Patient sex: M
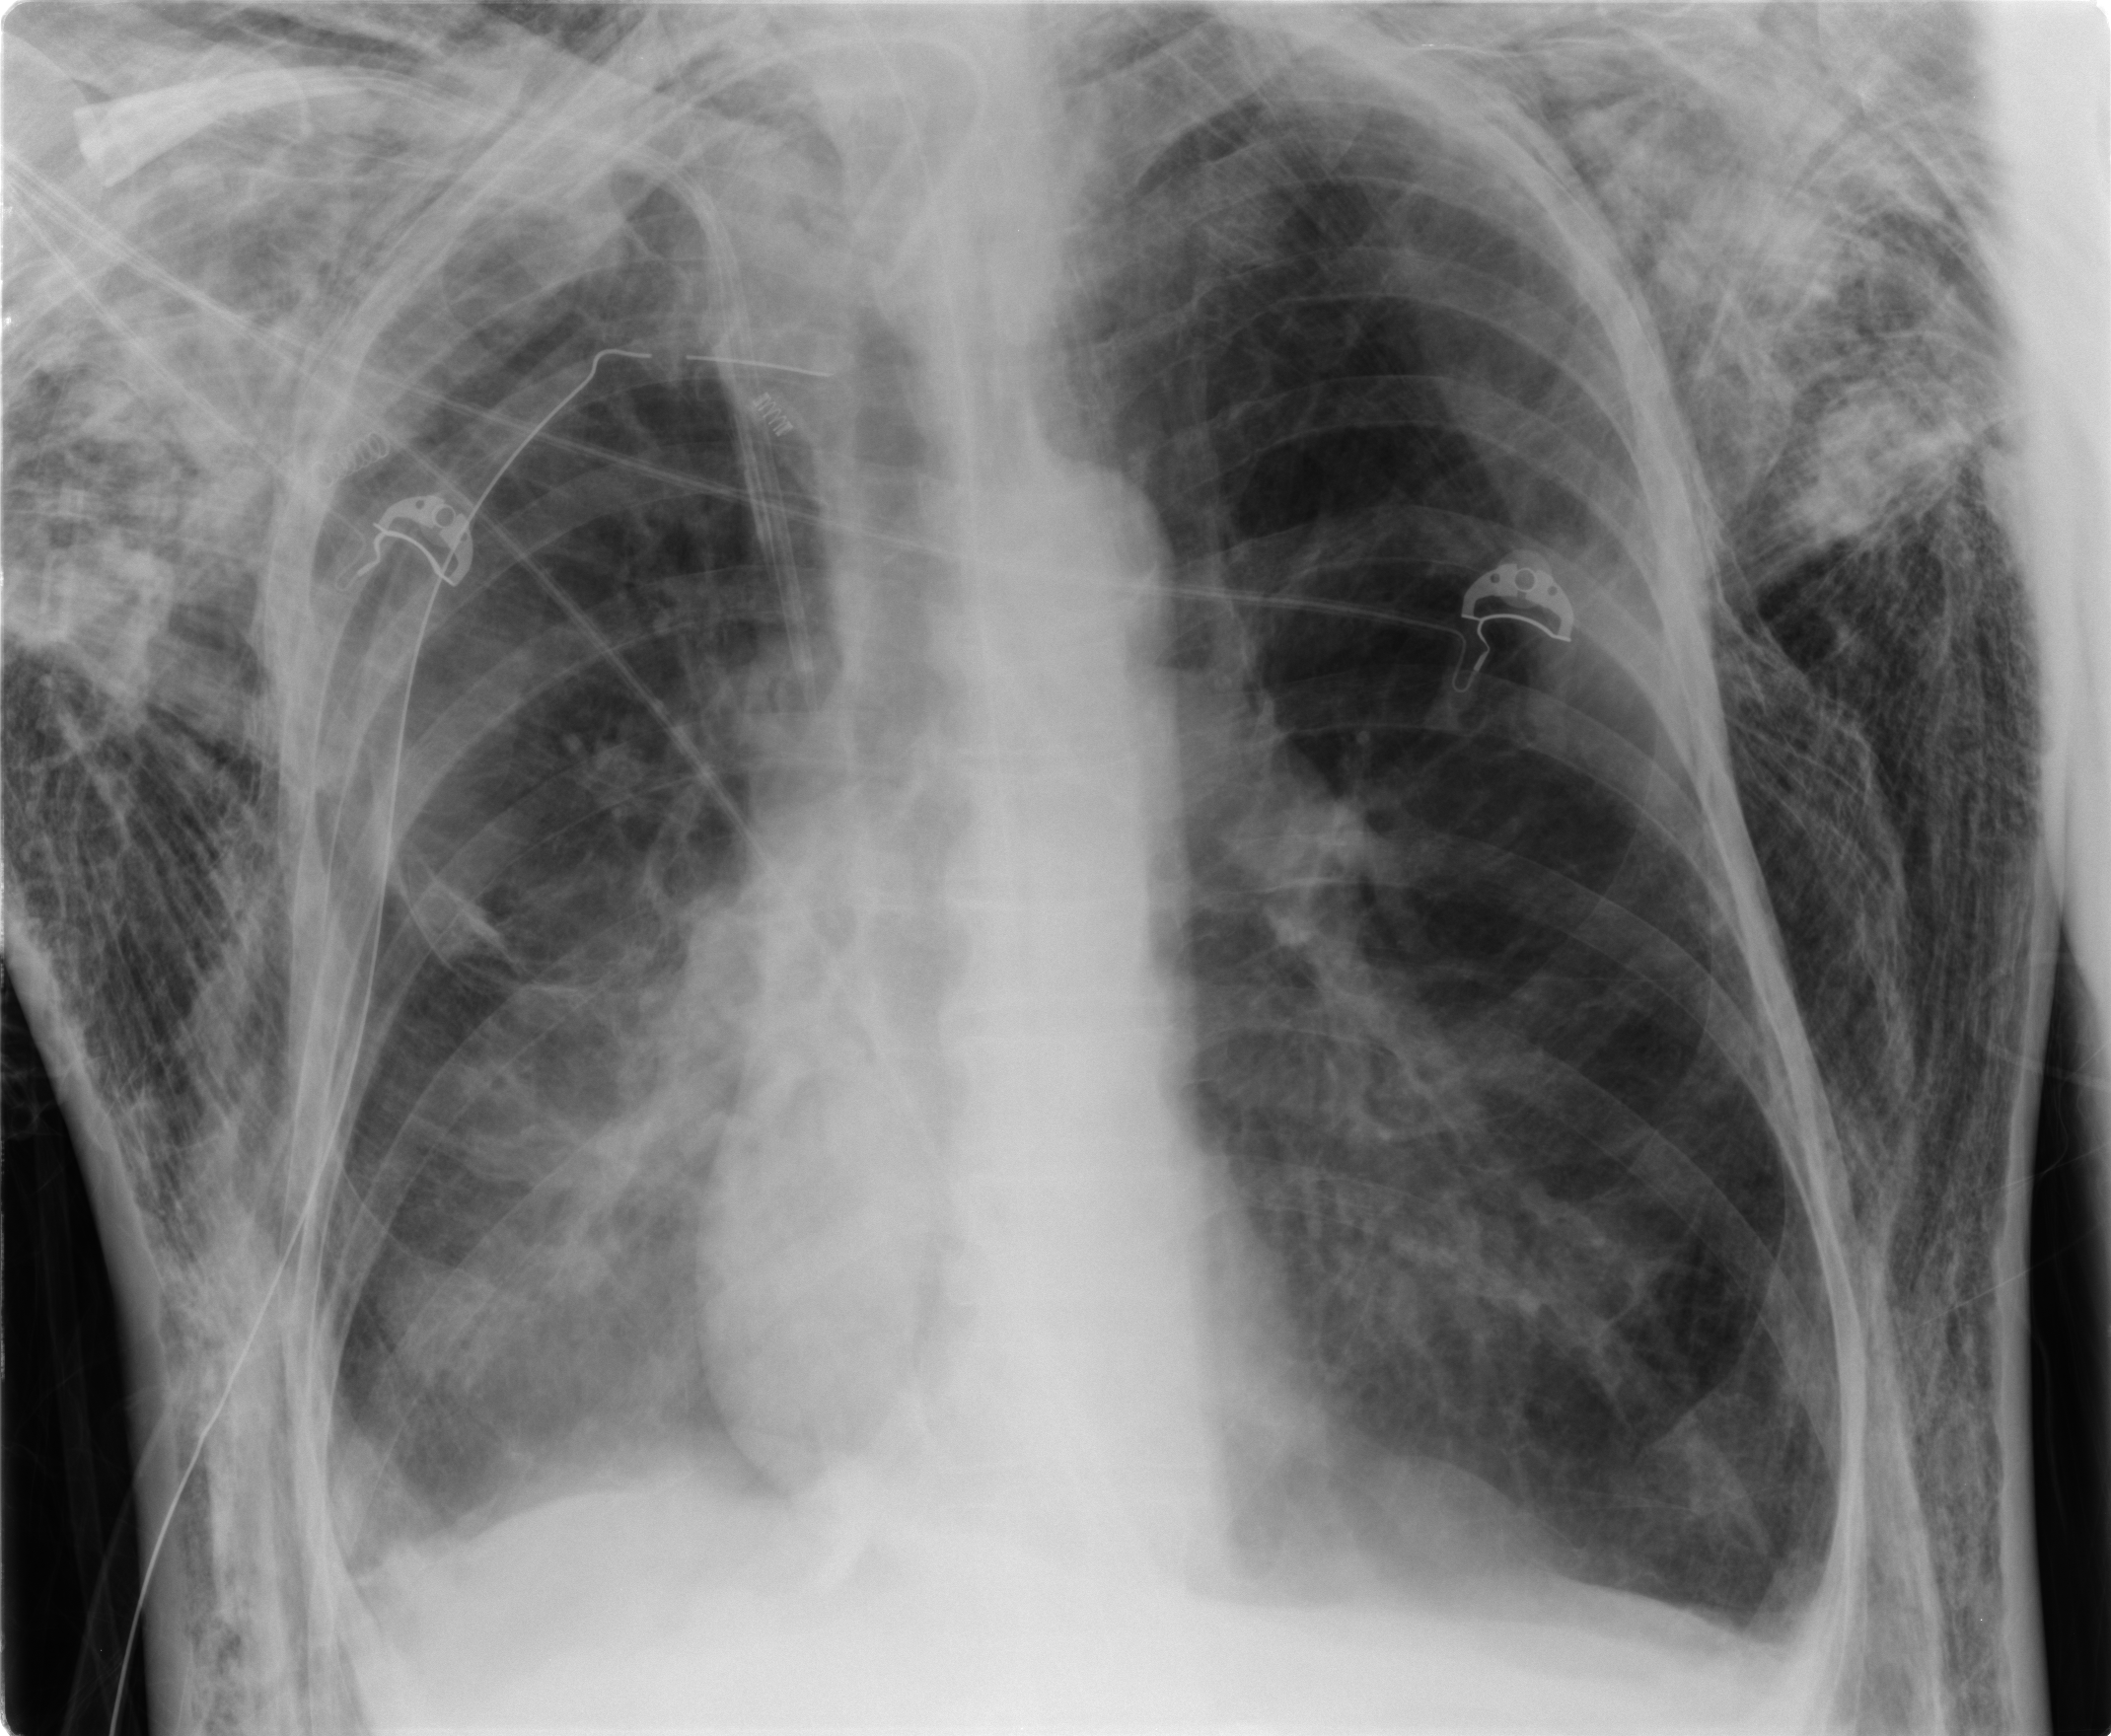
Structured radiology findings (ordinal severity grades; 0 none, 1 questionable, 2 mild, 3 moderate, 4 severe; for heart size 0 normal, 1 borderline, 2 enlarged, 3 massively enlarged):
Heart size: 0
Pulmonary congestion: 2
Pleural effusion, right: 1
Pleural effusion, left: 1
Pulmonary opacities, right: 0
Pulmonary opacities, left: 0
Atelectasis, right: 2
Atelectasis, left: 2